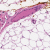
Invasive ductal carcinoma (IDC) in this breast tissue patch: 0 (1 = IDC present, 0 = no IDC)